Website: macys
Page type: billing-address
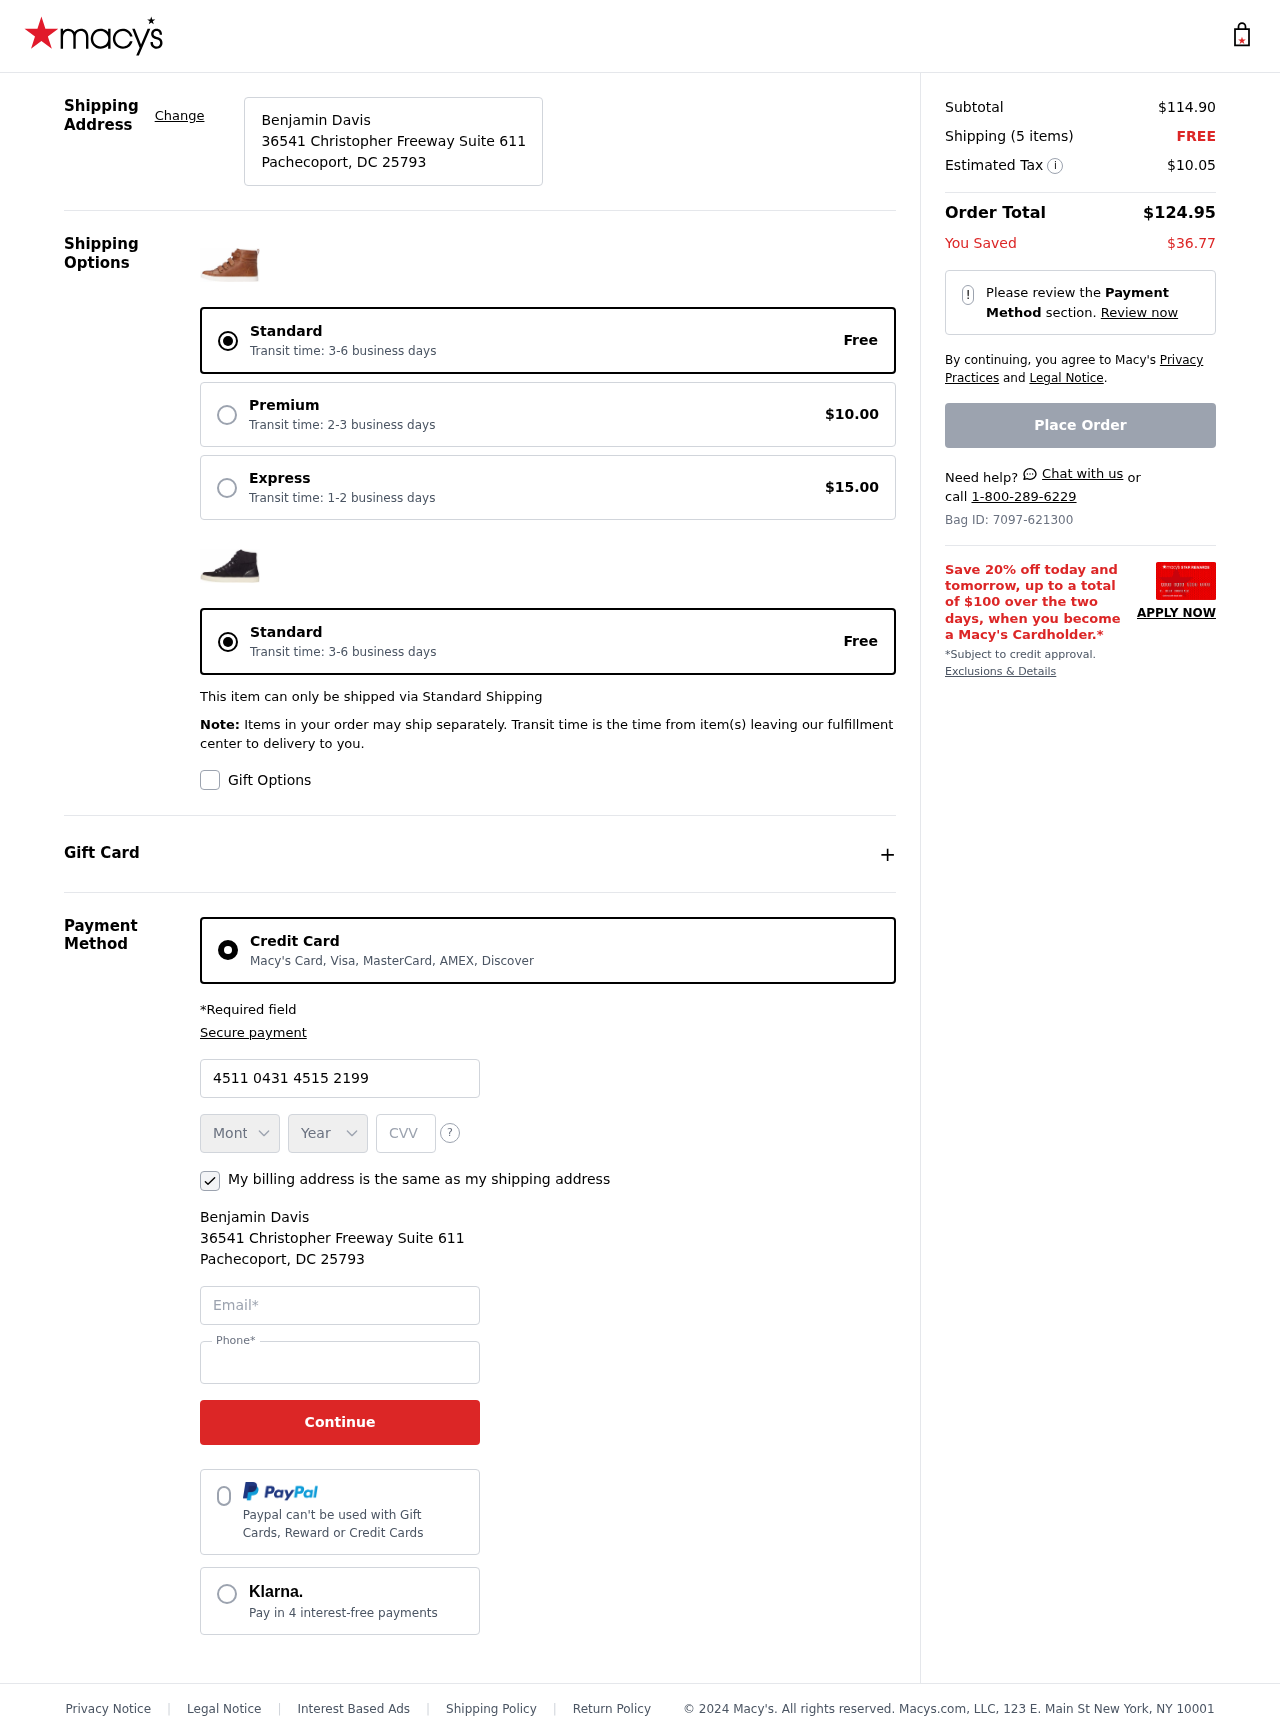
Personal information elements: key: PII_CARD_CVV
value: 588
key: PII_CARD_EXPIRY_MONTH
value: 07
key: PII_CARD_EXPIRY_YEAR
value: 27
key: PII_CARD_NUMBER
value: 4511 0431 4515 2199
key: PII_CITY_STATE_ZIP
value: Pachecoport, DC 25793
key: PII_EMAIL
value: benjamindavis@yahoo.com
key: PII_FULLNAME
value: Benjamin Davis
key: PII_PHONE
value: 4446319609
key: PII_STREET
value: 36541 Christopher Freeway Suite 611
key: PII_FULLNAME2
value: Benjamin Davis
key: PII_CITY
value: Pachecoport
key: PII_STATE
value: DC
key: PII_STATE_ABBR
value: DC
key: PII_POSTCODE
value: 25793
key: PII_POSTCODE_FULL
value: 25793
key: PII_CITY_STATE
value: Pachecoport, DC
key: PII_POSTCODE_NUMERIC
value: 25793
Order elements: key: ORDER_SUBTOTAL
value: $114.90
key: ORDER_NUM_ITEMS
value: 5
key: ORDER_SHIPPING_COST
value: FREE
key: ORDER_TAX
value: $10.05
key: ORDER_TOTAL
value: $124.95
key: ORDER_SAVINGS
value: $36.77
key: ORDER_ID
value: Bag ID: 7097-621300